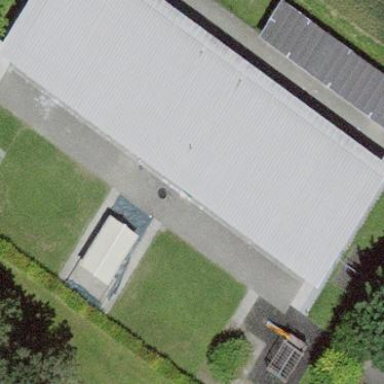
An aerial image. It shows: Kindergarten.